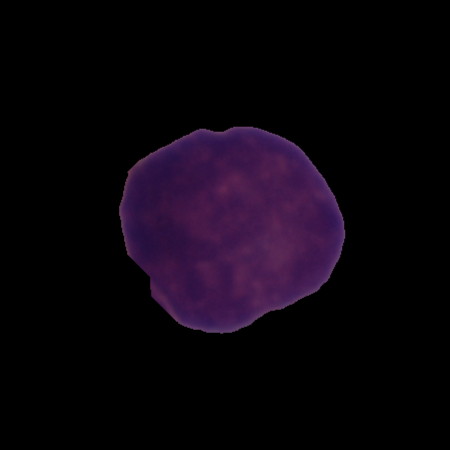
Label: cancer